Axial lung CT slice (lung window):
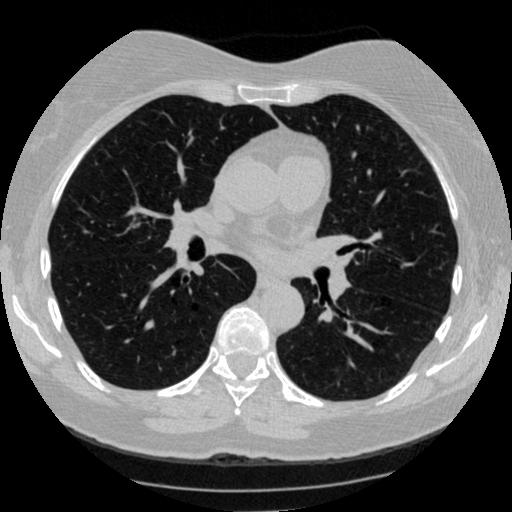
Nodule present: no